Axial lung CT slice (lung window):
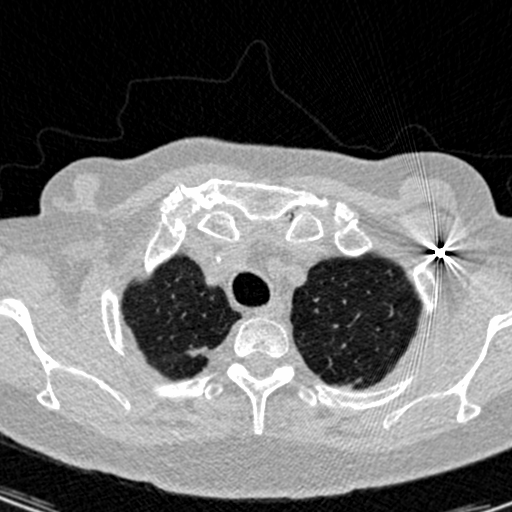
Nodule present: no